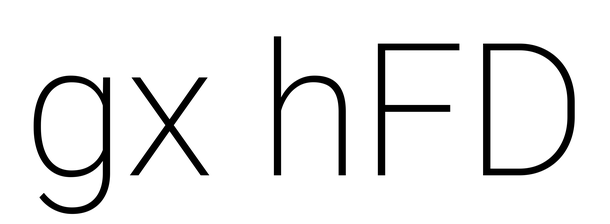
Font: Roboto_ExtraLight